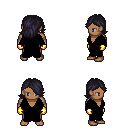
a pixel art fantasy rpg character, male body template, human, dark skin, black robe, metal pants, raven swoop hairstyle, gold gloves, four views (front, back, left, right), 2x2 character sprite sheet, small pixel art, hard edges, no anti-aliasing